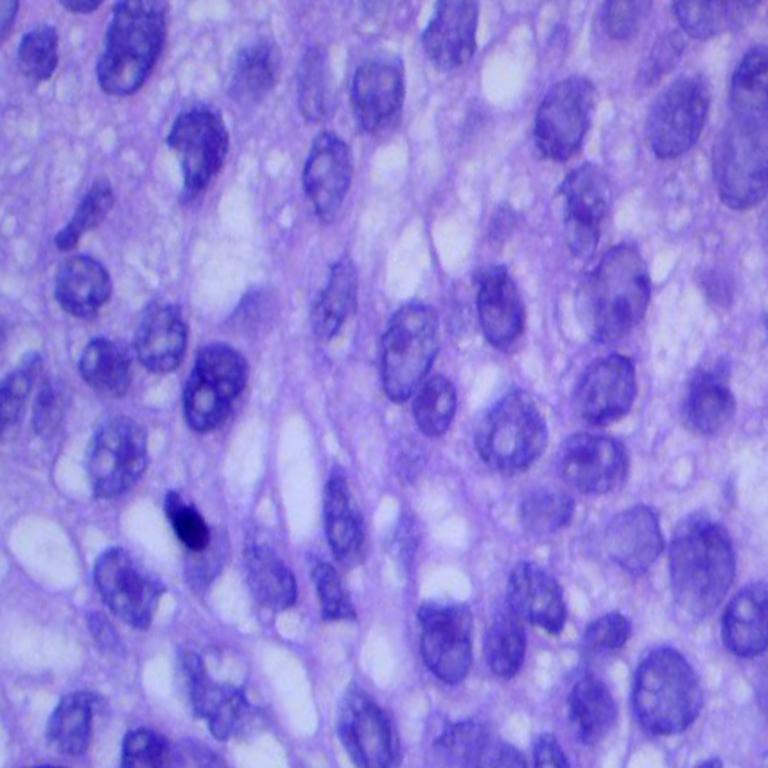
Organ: lung
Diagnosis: squamous carcinomas